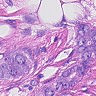
Metastatic tissue present: yes